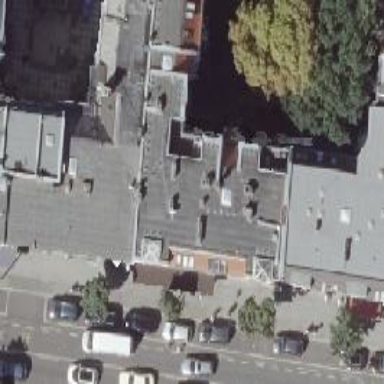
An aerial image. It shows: Restaurant.